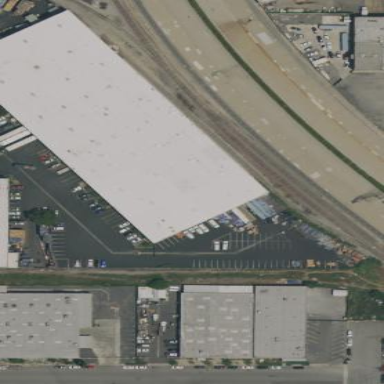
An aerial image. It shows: Warehouse building.